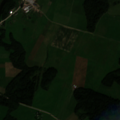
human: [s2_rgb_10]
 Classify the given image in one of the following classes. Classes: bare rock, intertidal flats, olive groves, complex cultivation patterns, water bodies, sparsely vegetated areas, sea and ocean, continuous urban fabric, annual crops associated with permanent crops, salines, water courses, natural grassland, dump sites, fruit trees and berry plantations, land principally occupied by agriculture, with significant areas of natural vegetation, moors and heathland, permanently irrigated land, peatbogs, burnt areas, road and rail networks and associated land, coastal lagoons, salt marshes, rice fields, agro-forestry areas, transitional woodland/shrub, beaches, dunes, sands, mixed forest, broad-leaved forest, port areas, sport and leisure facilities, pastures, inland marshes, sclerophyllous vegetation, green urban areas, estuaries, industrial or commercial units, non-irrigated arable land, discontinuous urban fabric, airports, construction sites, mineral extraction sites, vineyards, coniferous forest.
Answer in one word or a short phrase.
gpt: discontinuous urban fabric, non-irrigated arable land, pastures, land principally occupied by agriculture, with significant areas of natural vegetation, coniferous forest, mixed forest